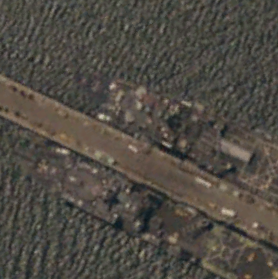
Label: combat